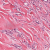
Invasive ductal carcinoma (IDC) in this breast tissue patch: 0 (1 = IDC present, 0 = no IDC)